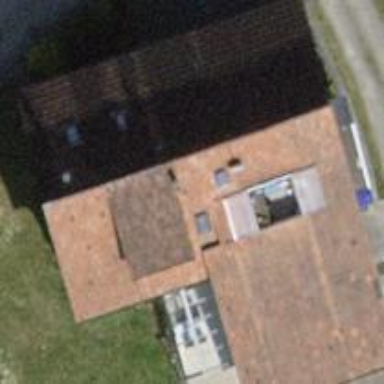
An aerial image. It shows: Simple house.